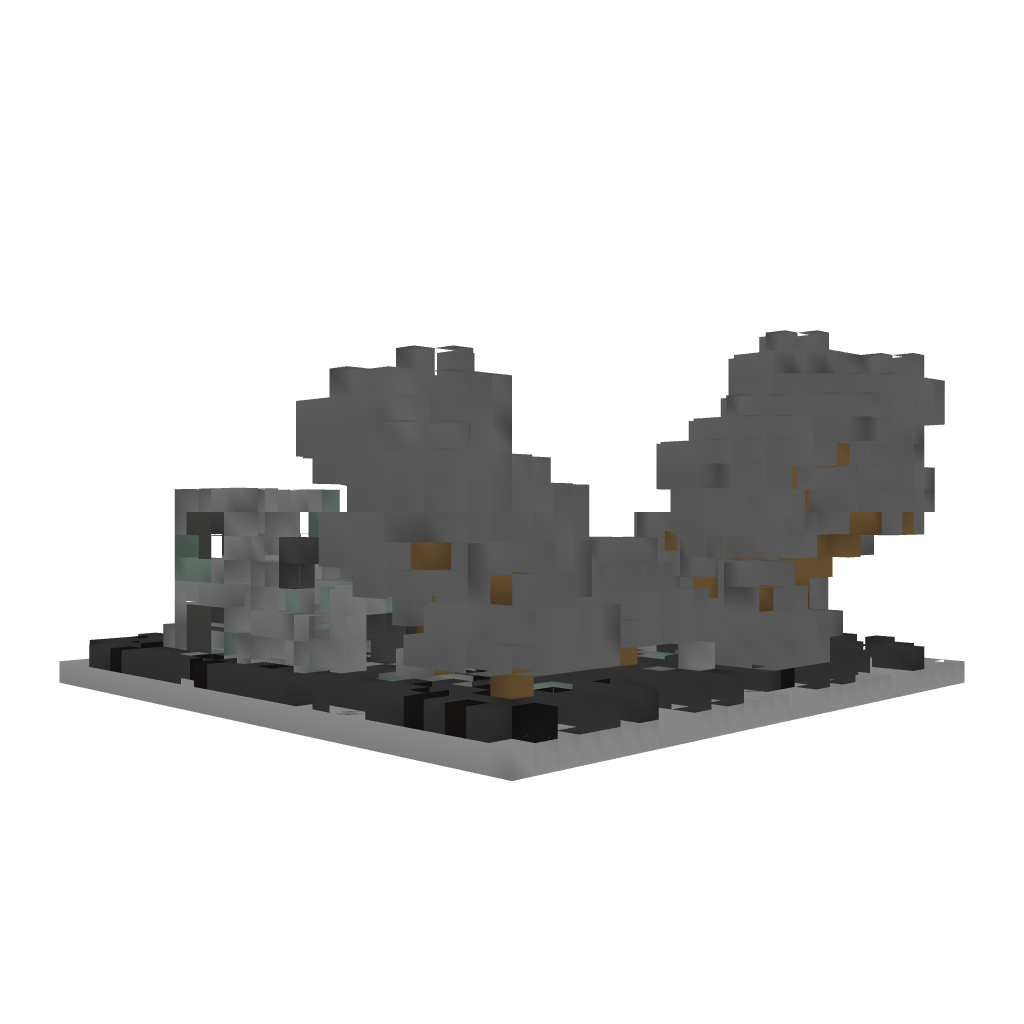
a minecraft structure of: Decorative Ruin